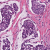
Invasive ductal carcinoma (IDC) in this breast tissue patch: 0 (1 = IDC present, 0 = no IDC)